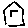
Label: house